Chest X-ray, PA view. Patient: 51 years old, sex M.
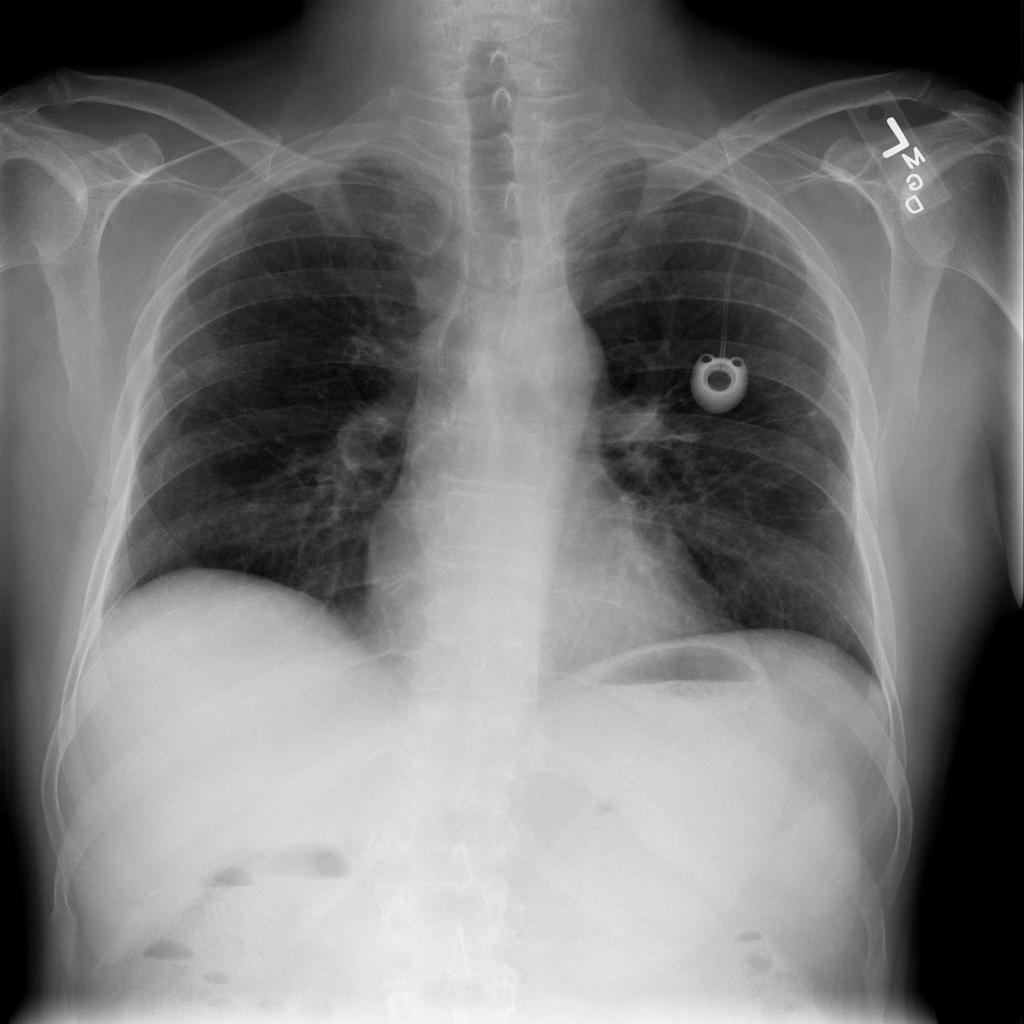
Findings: Infiltration